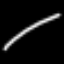
Label: line